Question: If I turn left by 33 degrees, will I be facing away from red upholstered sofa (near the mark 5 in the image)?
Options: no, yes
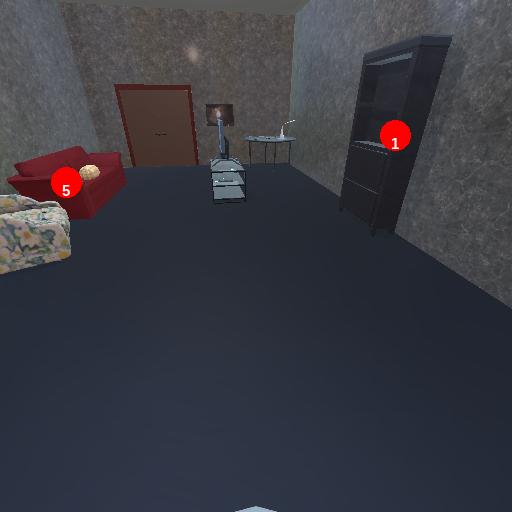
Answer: no